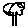
Label: tree